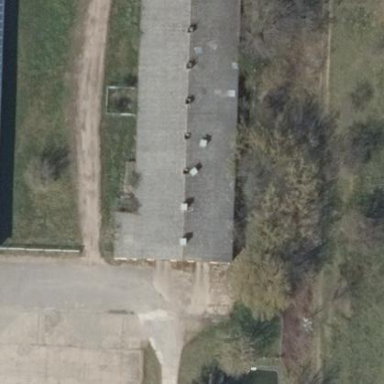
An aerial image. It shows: Farm auxiliary building.